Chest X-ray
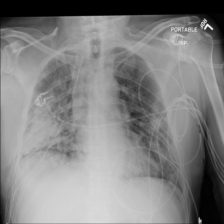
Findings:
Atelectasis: negative
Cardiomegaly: negative
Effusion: negative
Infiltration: negative
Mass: negative
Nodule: negative
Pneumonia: negative
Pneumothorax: negative
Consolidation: positive
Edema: negative
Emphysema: negative
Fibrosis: negative
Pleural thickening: negative
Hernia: negative